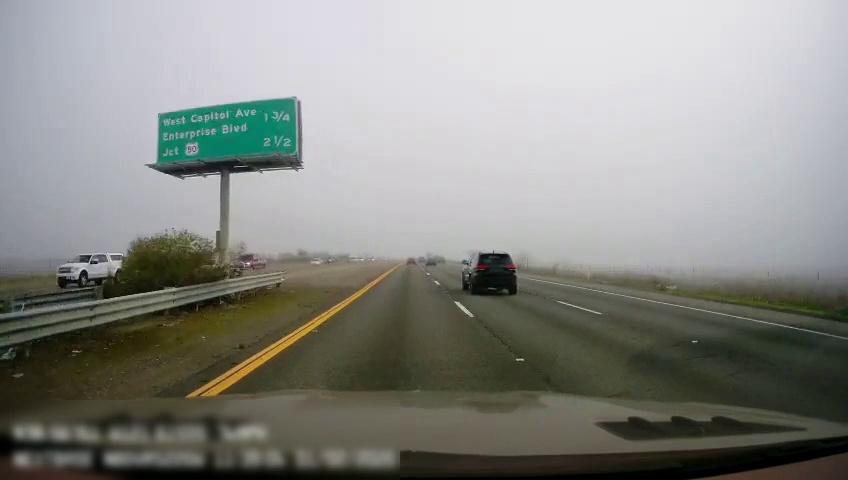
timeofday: Day
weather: Cloudy
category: Drivable Space
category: Drivable Space
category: Vehicles | Truck
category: Vehicles | Car
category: Vehicles | Car
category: Vehicles | SUV
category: Vehicles | Car
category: Vehicles | Car
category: Vehicles | SUV
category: Lanes | Current Lane
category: Lanes | Current Lane
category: Lanes | Alternate Lane
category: Lanes | Alternate Lane
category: Lanes | Alternate Lane
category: Traffic | Signs